A bearing vibration time series has been folded into this square grayscale image, one row per segment of consecutive samples. Determine the bearing's health state. Answer with exactly one of: normal, inner_race, outer_race, ball.
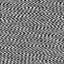
Answer: ball